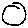
Label: circle